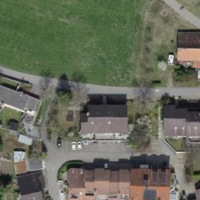
EUNIS habitat code: 54
Species observed at this site:
Lysimachia punctata